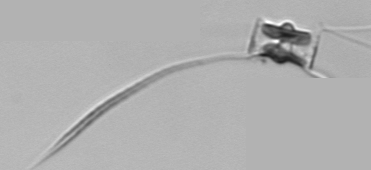
Label: Chaetoceros_didymus